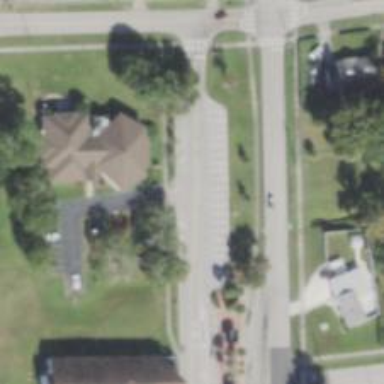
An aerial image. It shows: Asphalt service road with sidewalk on the left.